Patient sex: F
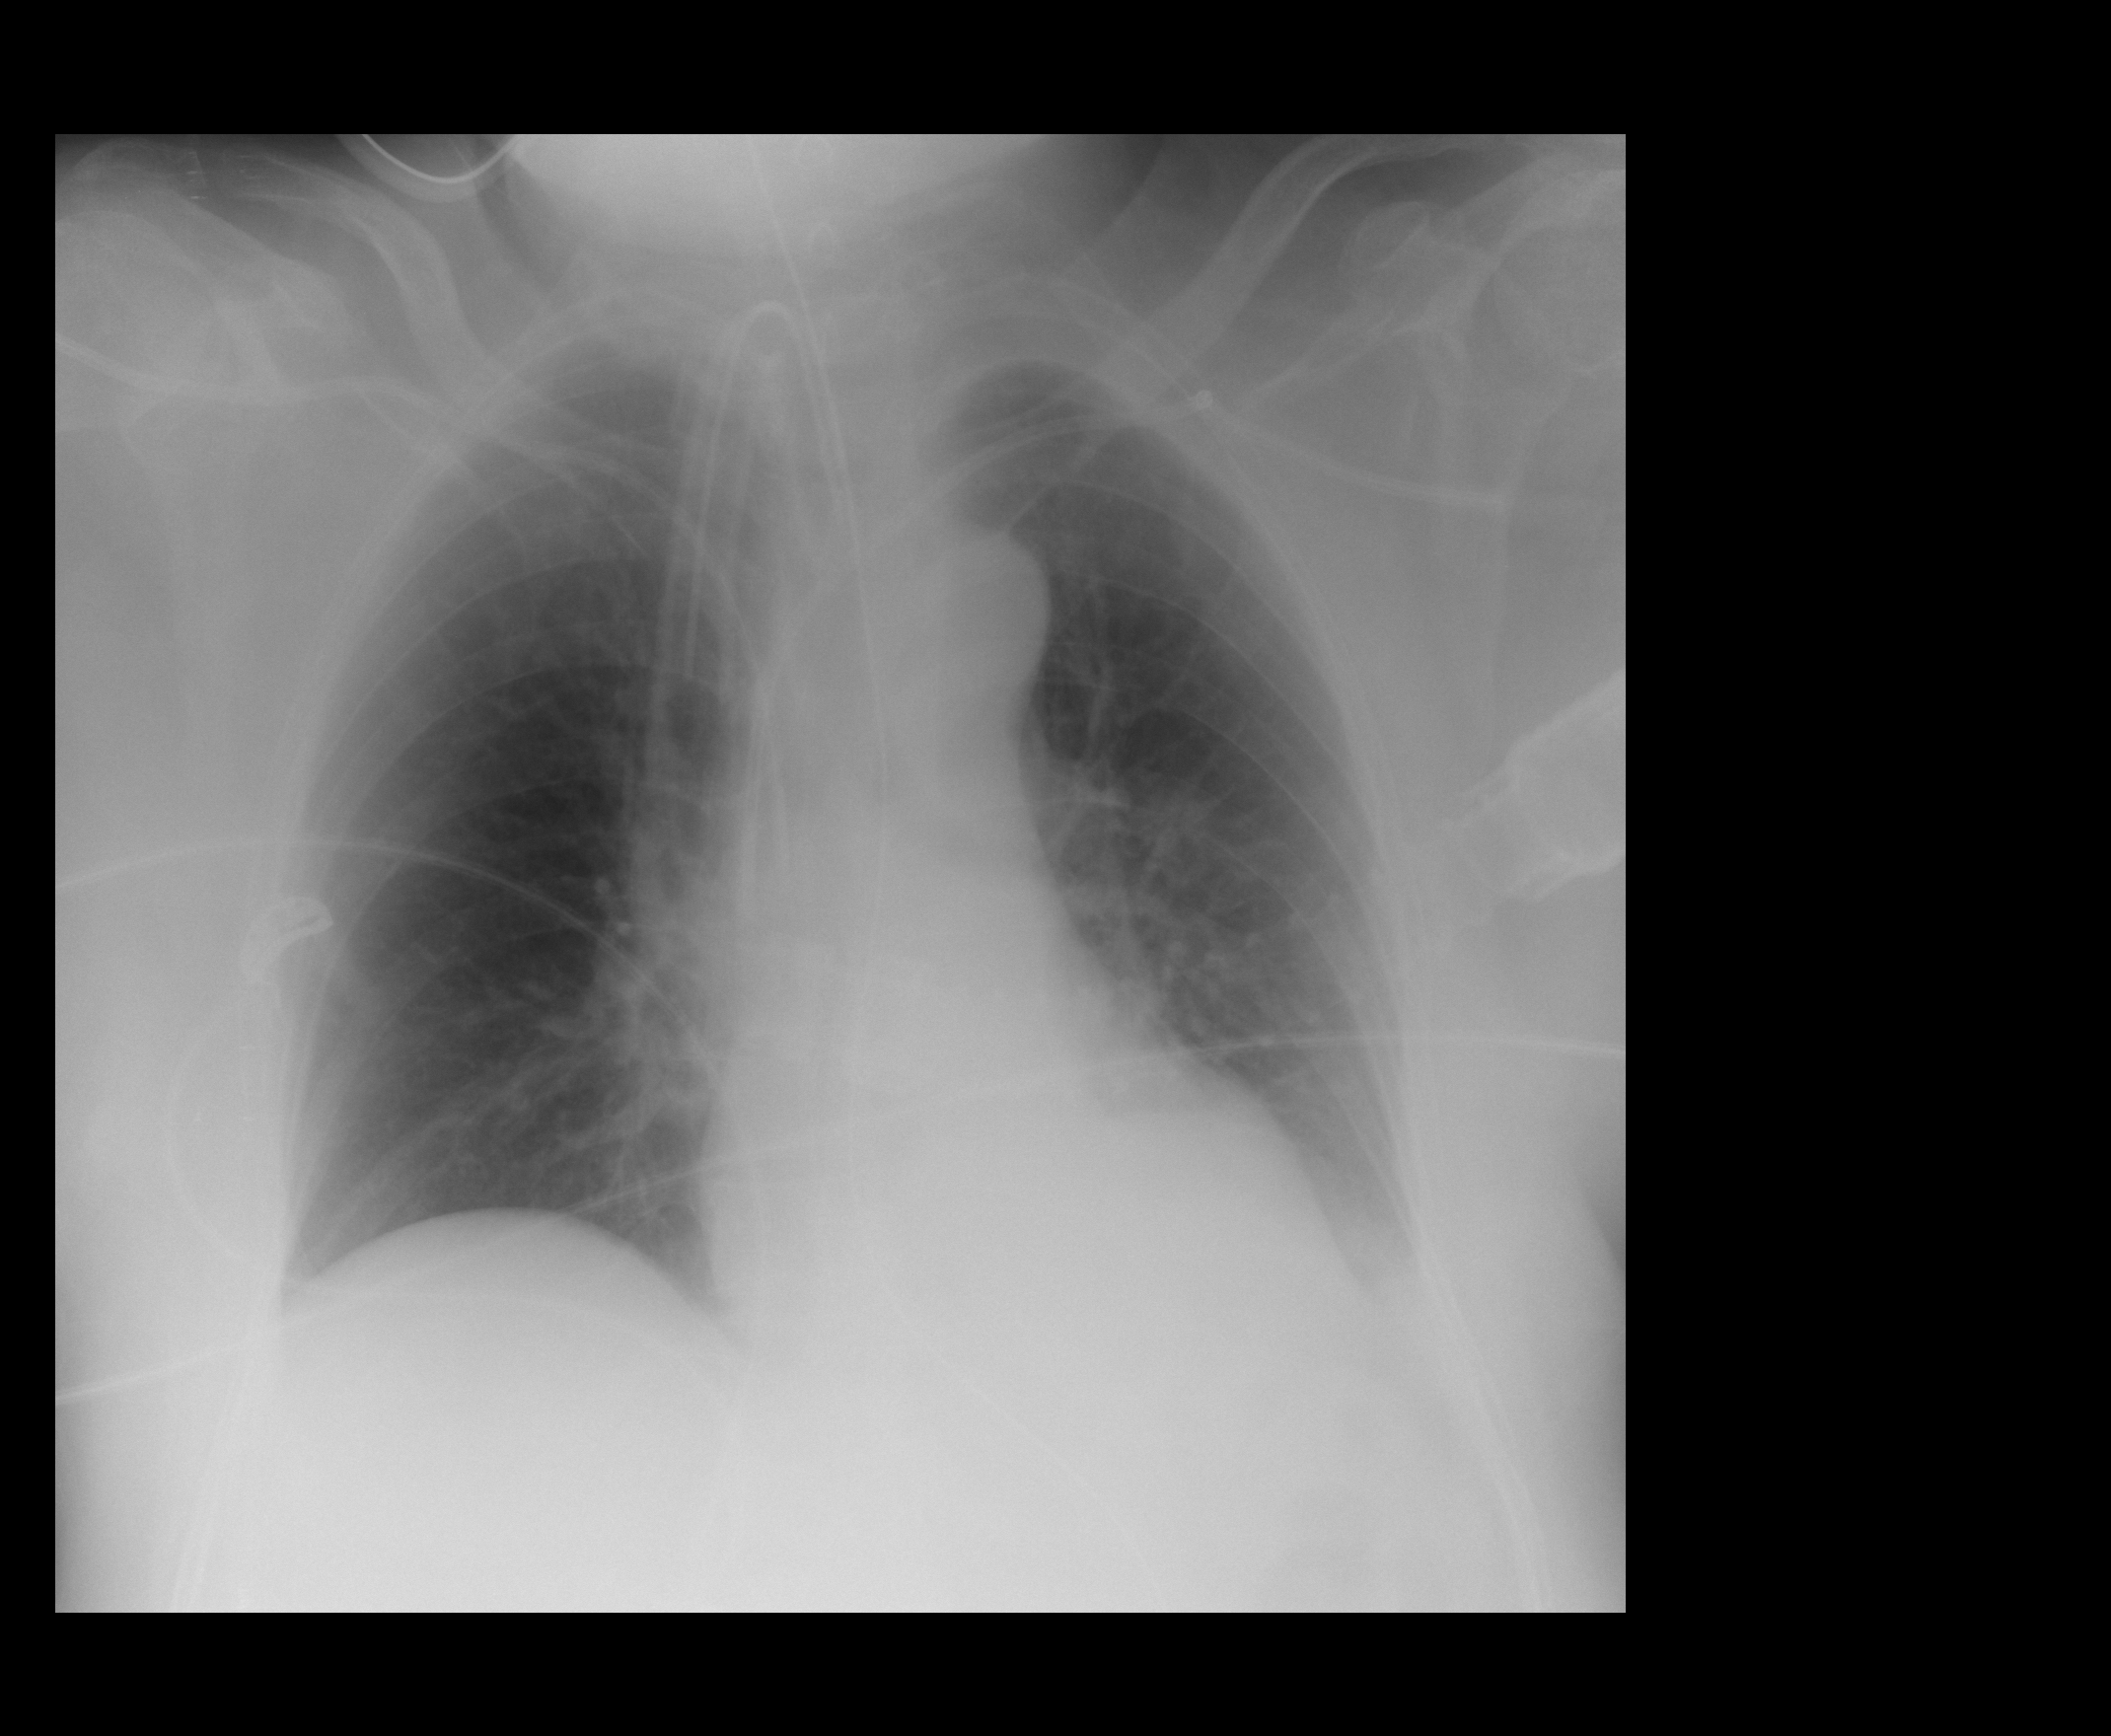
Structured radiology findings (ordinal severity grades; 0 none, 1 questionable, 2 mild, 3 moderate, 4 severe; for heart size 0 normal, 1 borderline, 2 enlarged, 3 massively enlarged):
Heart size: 0
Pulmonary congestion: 2
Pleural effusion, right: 1
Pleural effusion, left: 2
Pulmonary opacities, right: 2
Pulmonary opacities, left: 0
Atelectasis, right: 2
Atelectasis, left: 2